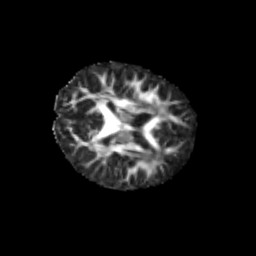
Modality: FA
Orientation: axial
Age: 6
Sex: male
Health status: healthy